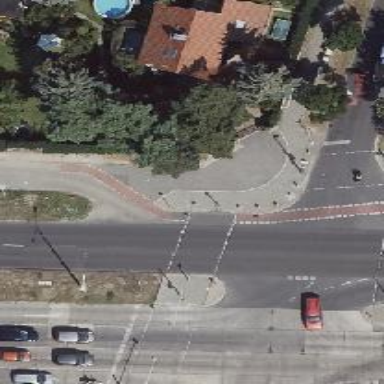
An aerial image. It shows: Crossing with traffic signals.